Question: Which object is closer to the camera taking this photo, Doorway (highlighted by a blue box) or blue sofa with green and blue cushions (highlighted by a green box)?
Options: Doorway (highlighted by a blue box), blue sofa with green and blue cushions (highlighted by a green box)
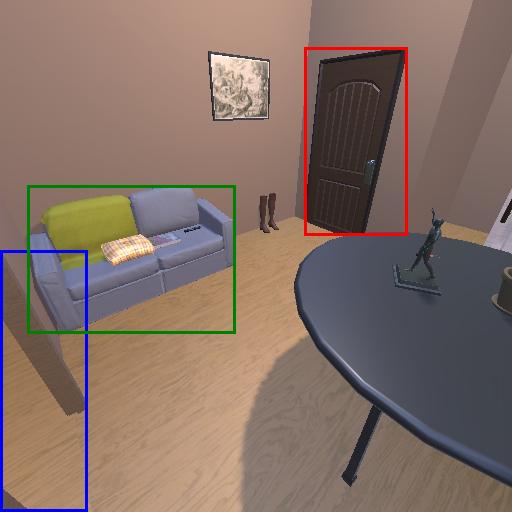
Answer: Doorway (highlighted by a blue box)